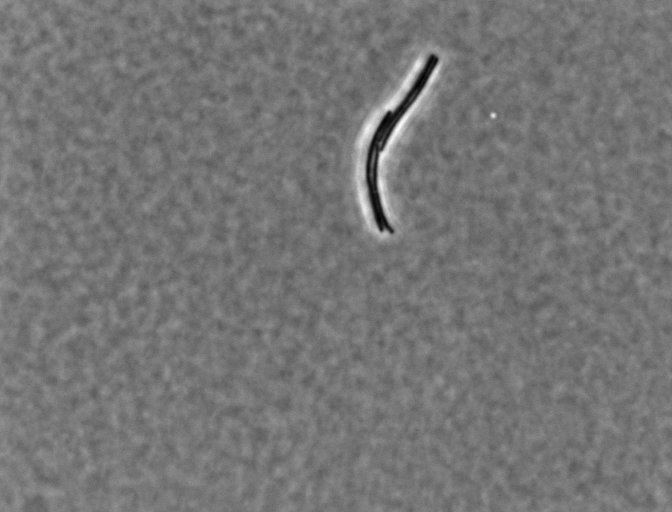
Bacillus subtilis